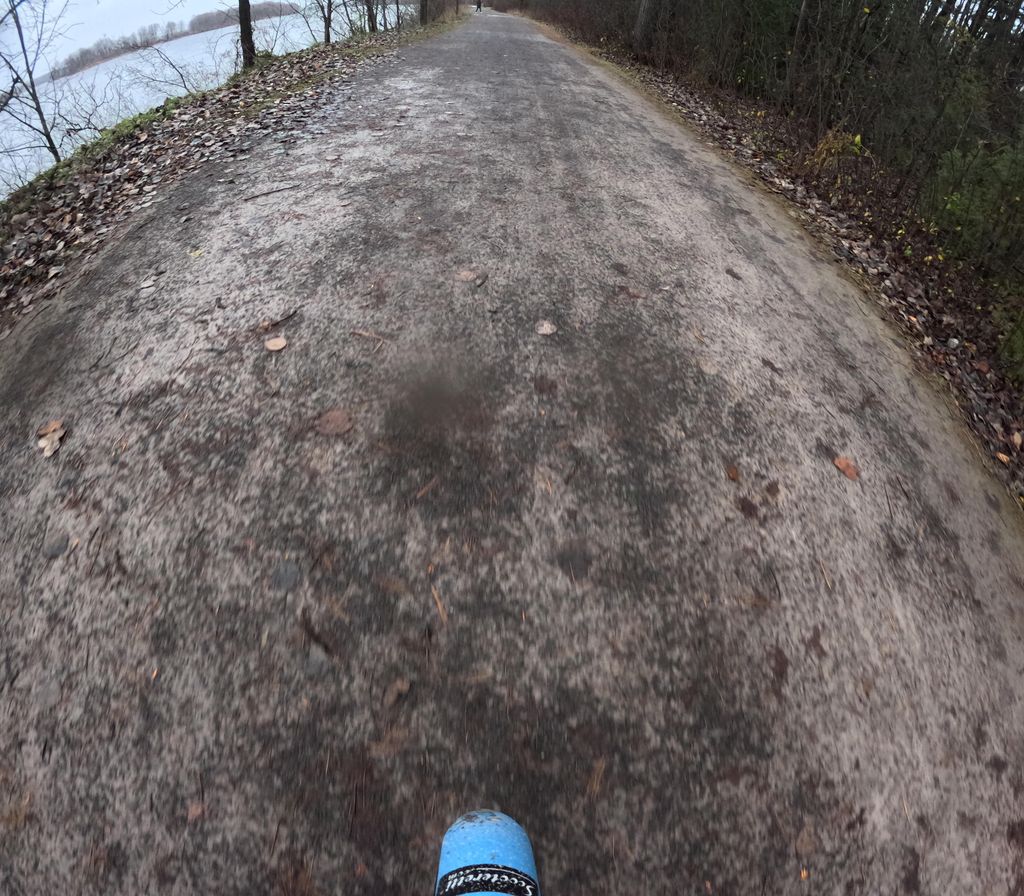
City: ottawa-gatineau